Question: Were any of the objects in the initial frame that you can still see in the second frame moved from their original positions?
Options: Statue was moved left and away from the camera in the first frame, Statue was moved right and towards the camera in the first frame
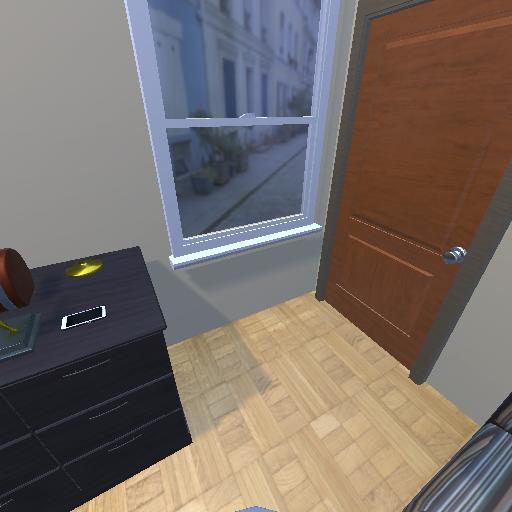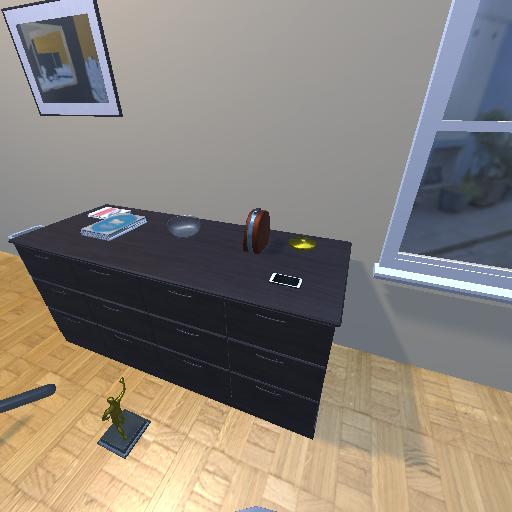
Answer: Statue was moved left and away from the camera in the first frame